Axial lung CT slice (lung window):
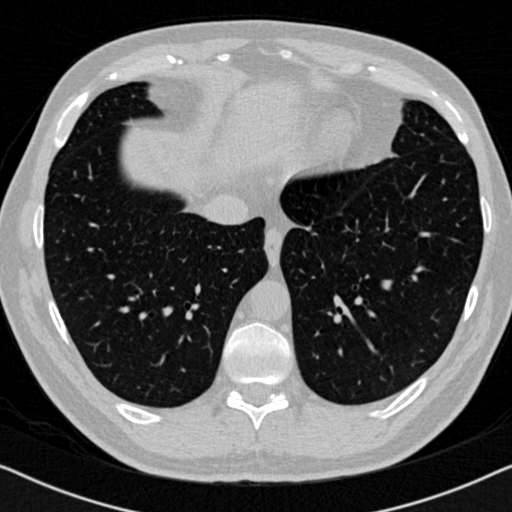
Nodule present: no